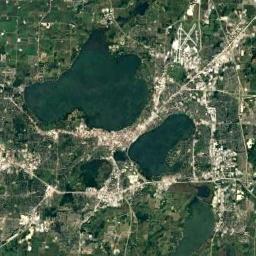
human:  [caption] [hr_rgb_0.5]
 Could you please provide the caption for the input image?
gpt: There are many roads of different lengths beside the lake .

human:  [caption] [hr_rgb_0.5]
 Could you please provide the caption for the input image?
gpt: The lake is large in area .

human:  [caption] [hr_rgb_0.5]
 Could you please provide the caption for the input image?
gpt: Some lakes of different sizes lie in fields and residential areas and the water is deep green .

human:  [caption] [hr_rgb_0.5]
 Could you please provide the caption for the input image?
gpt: There is an irregular blue lake on the ground with green vegetation, And there are some small lakes next to it .

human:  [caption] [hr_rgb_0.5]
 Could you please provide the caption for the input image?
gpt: There are some cities and green land around the lakes .